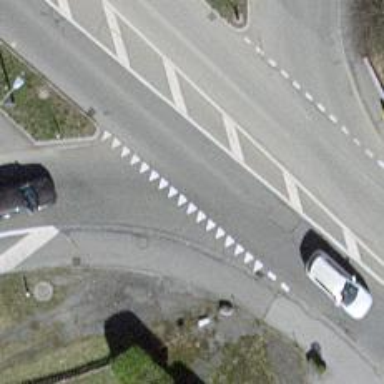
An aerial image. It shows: Road with "give way" sign.